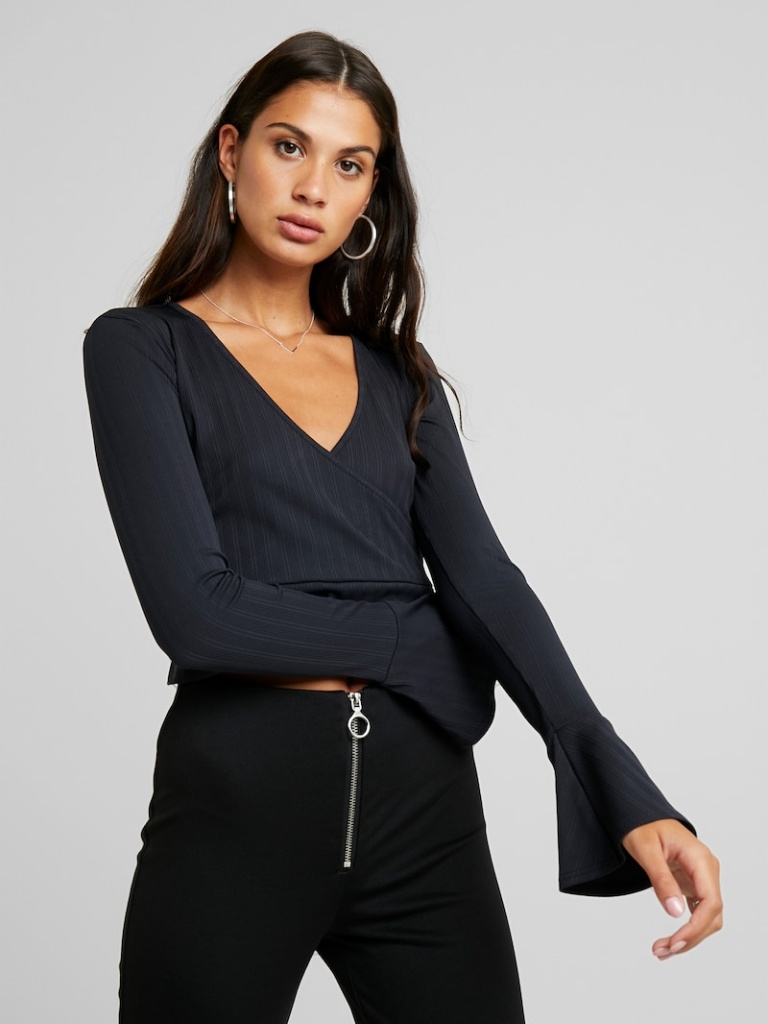
cotton tight a long-sleeved with the sleeves down waist length Untucked v-neck blouse